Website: slack
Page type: newsletter-management
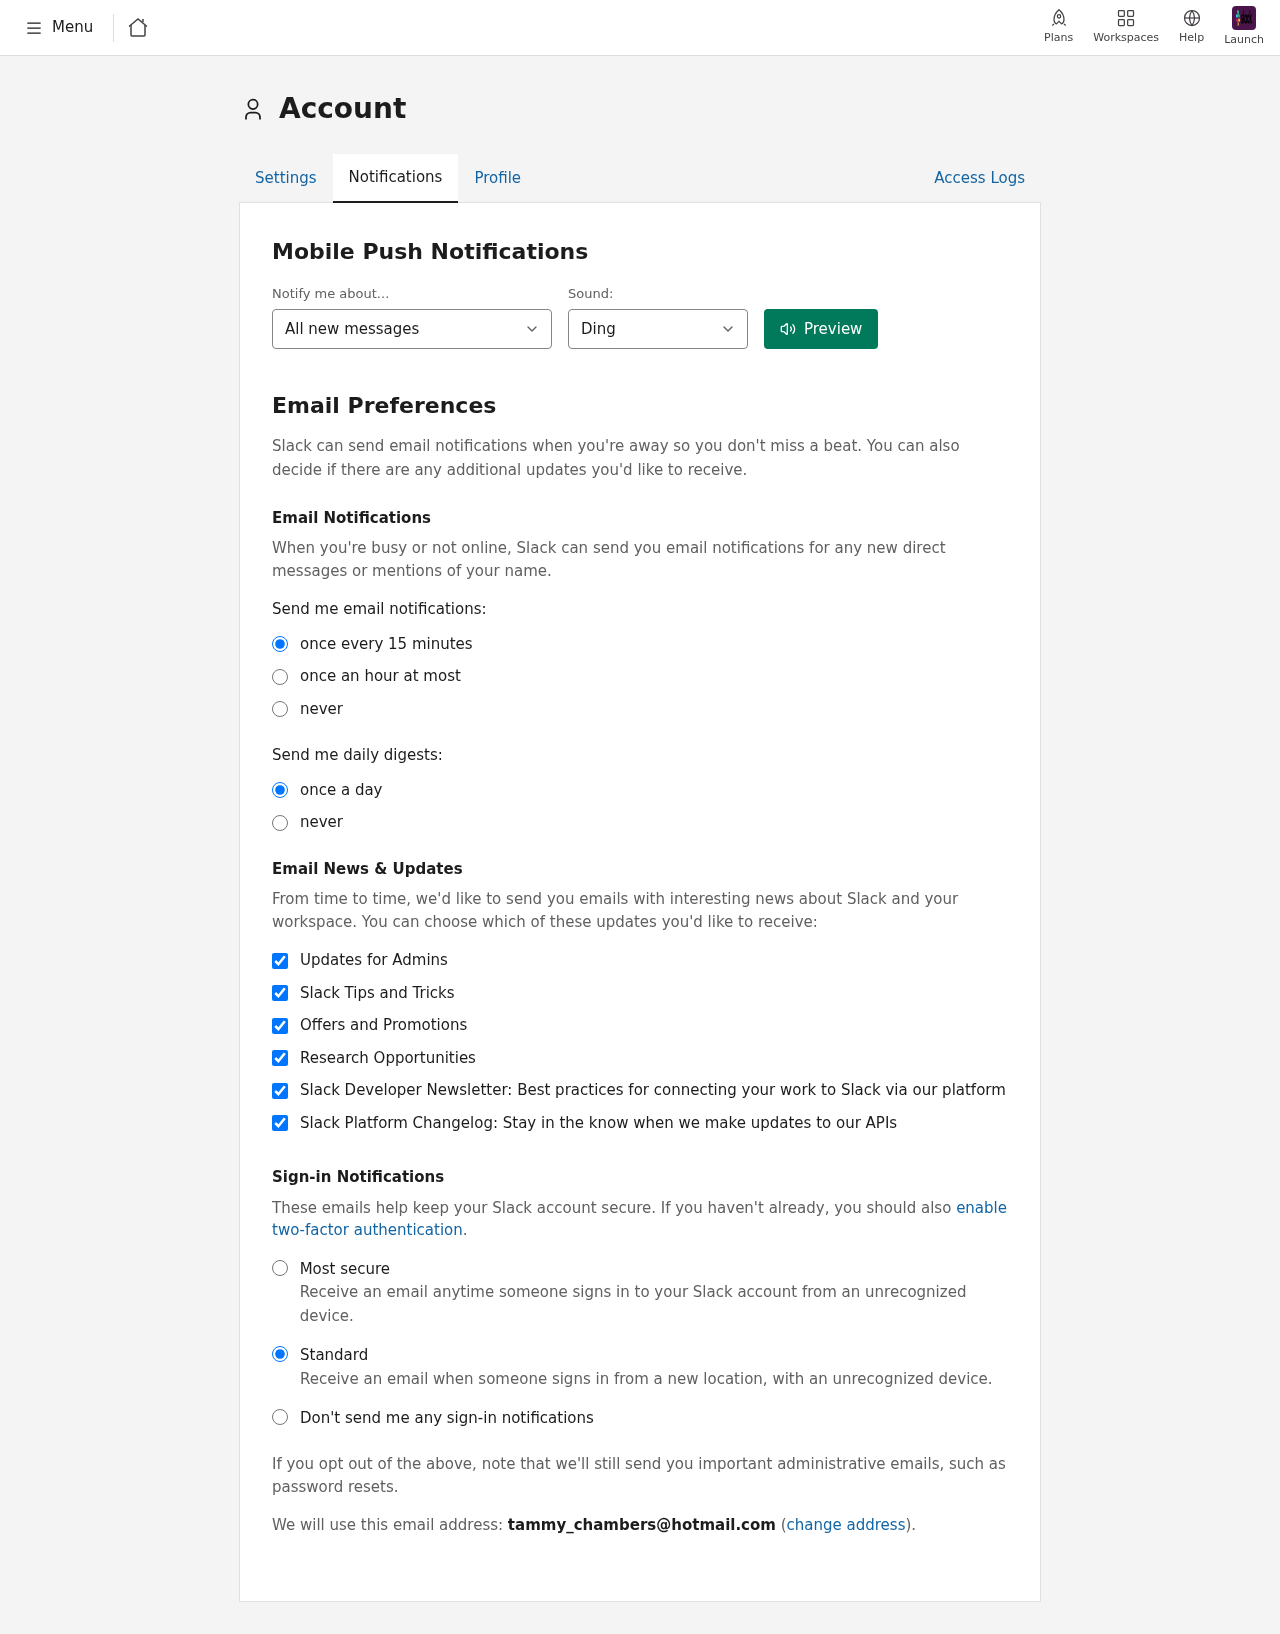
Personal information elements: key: PII_EMAIL
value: tammy_chambers@hotmail.com